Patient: sex M, age 29
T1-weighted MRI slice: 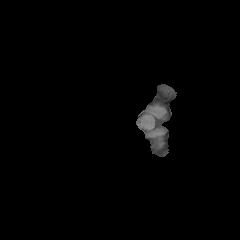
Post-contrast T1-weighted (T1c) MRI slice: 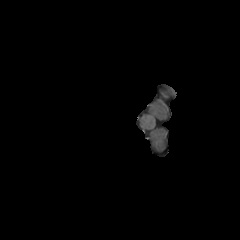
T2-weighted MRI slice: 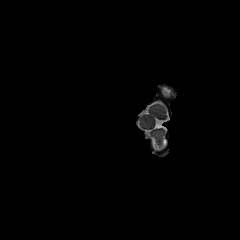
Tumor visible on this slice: no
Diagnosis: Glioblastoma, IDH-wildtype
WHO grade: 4